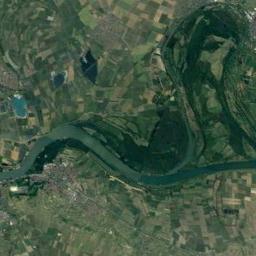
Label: river